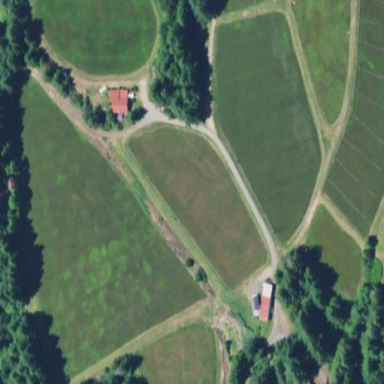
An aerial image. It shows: Farmland with cranberries as the main crop.